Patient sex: M
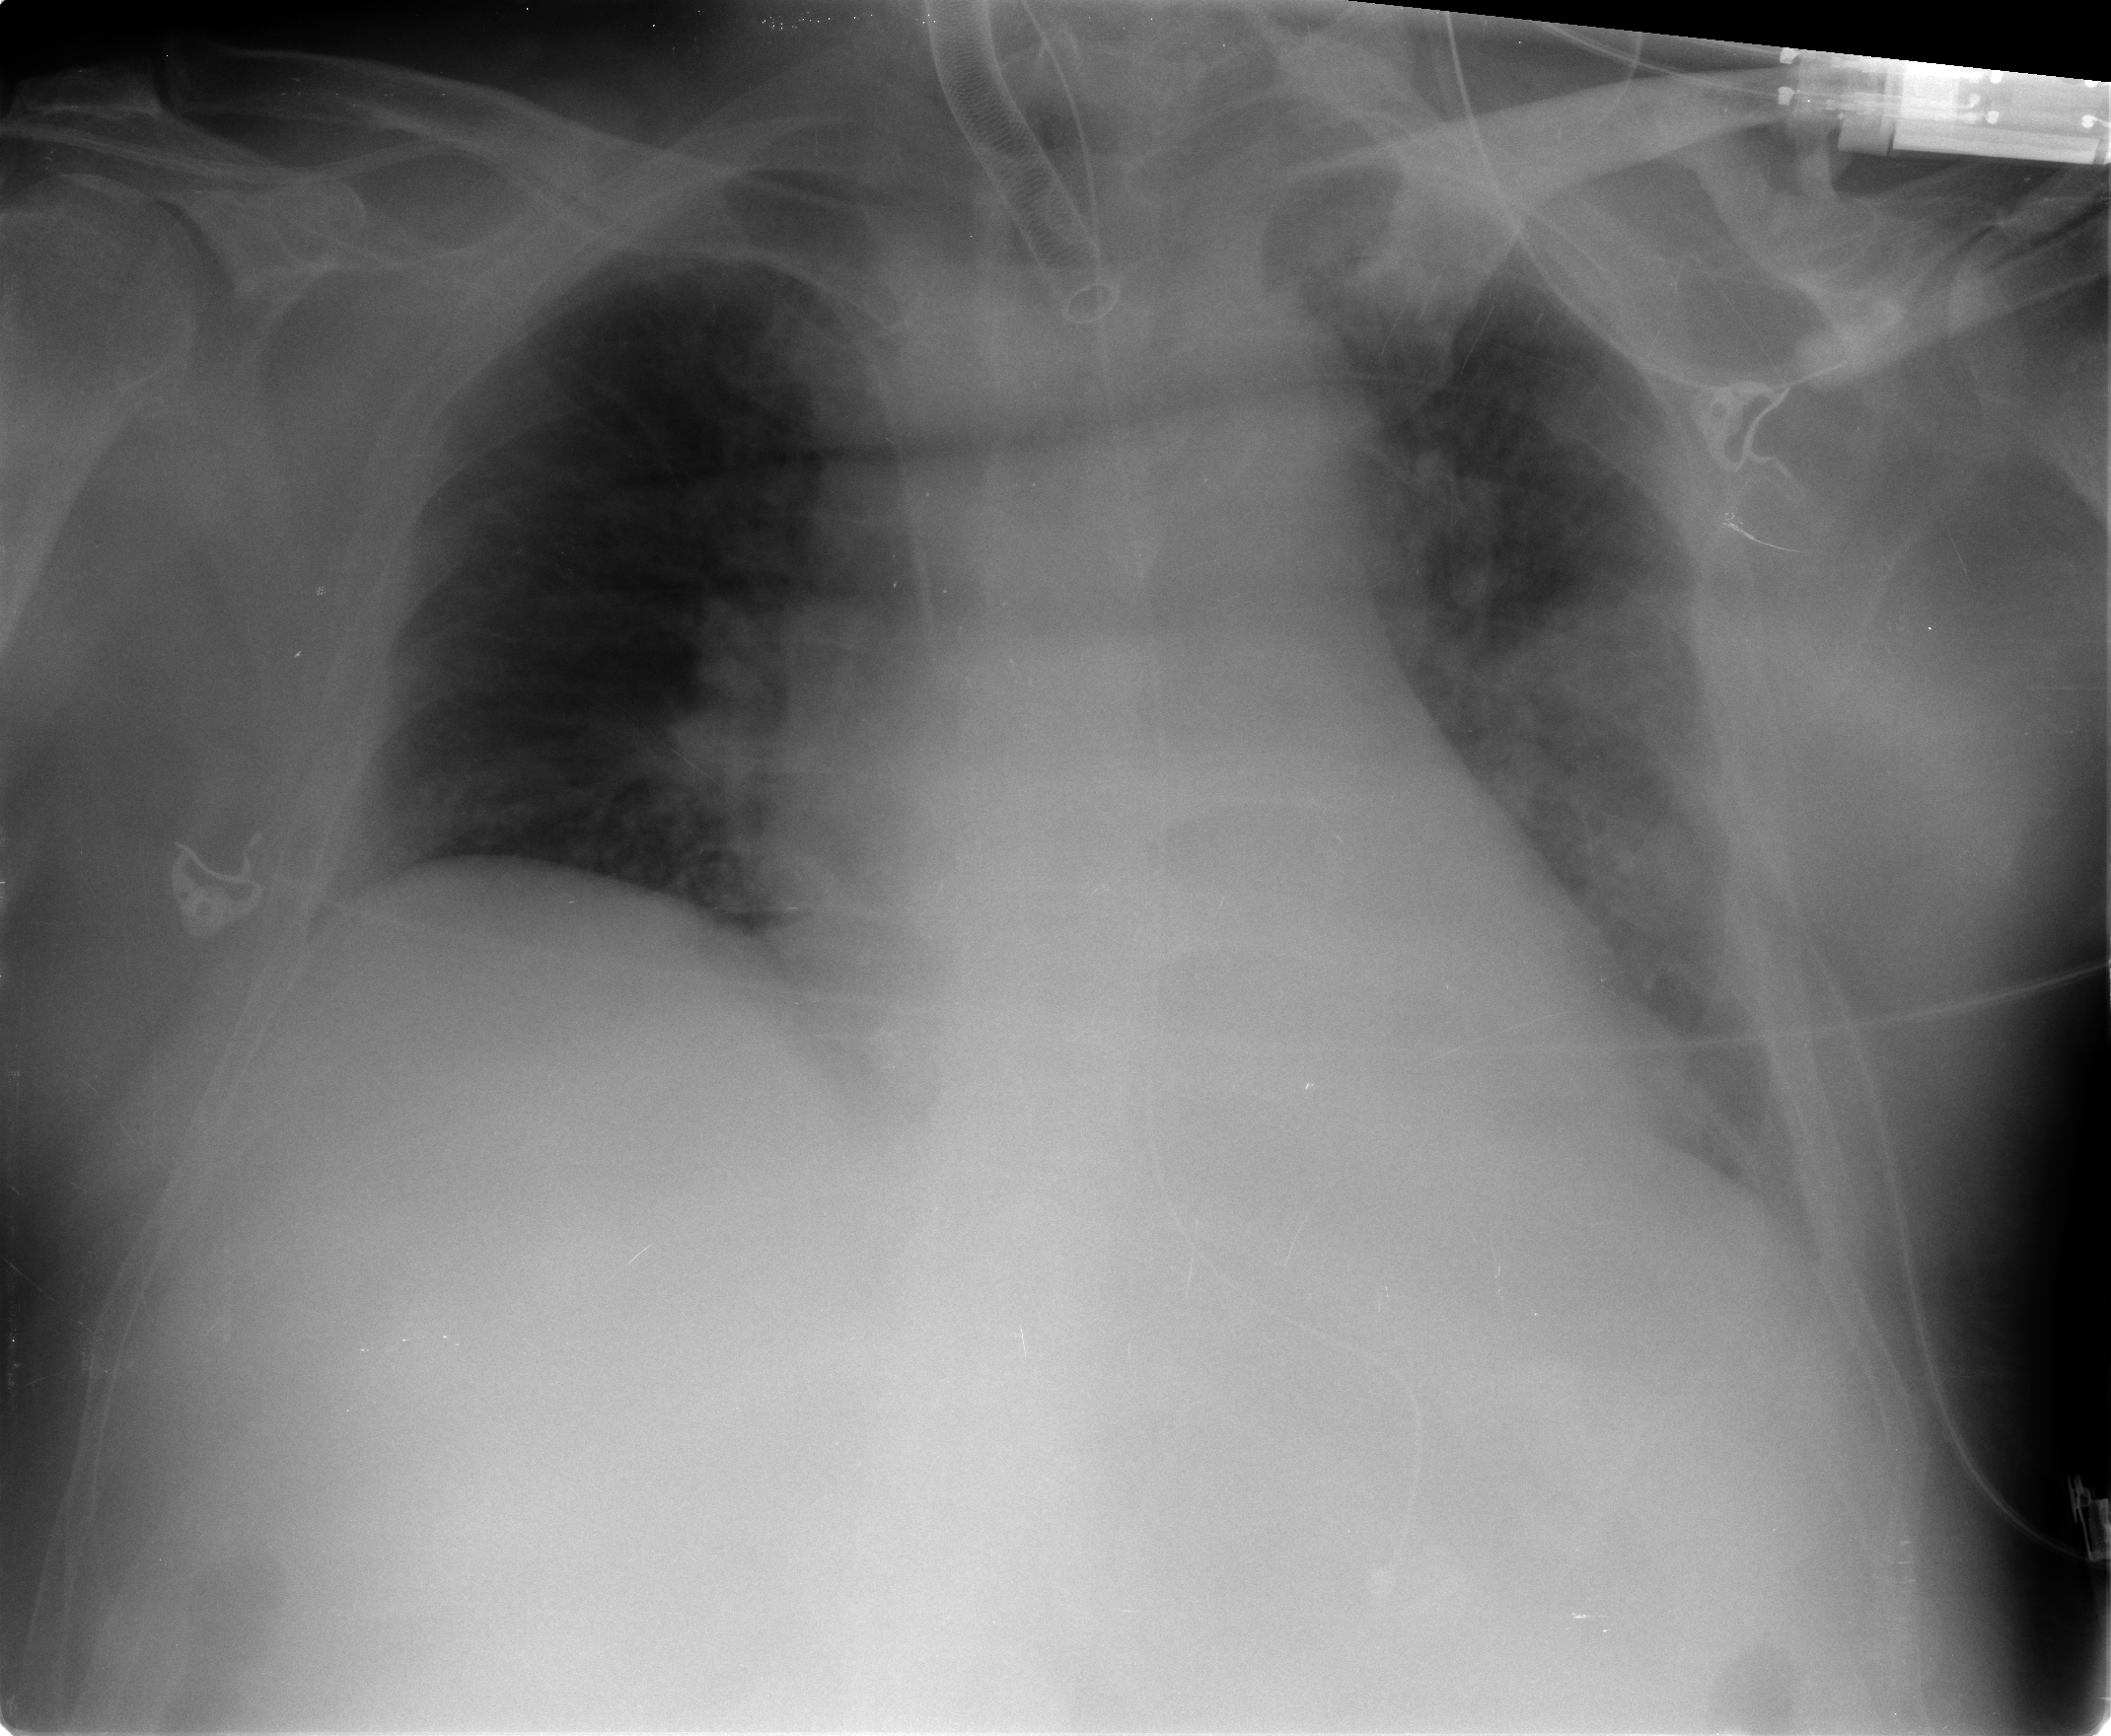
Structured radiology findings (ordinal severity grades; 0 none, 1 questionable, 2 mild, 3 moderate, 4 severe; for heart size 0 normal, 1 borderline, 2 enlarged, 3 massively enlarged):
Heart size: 2
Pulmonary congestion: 2
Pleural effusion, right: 0
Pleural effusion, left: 1
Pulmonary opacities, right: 2
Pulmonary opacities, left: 2
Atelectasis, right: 2
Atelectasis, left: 2